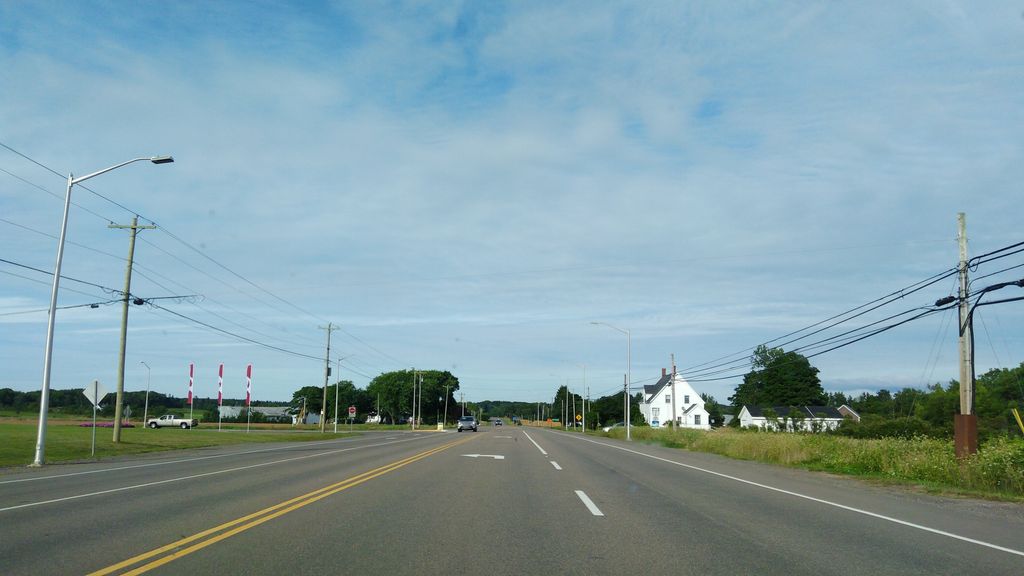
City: charlottetown